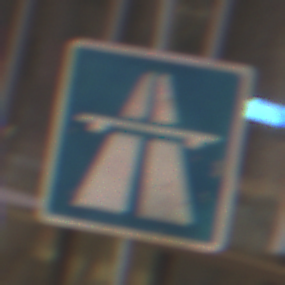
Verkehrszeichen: Autobahn
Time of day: NotSpecified
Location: Indoor (Urban)
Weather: NotSpecified
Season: NotSpecified
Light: Artificial